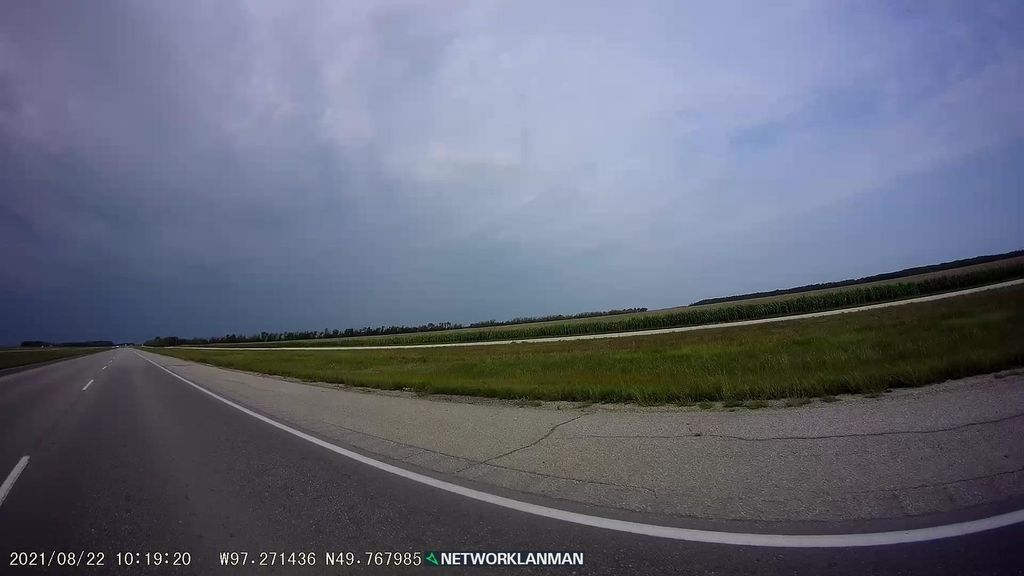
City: winnipeg